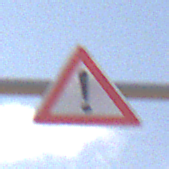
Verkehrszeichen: Gefahrenstelle
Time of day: Midday
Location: Outdoor (Nature)
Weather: PartlyCloudy
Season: NotSpecified
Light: Natural